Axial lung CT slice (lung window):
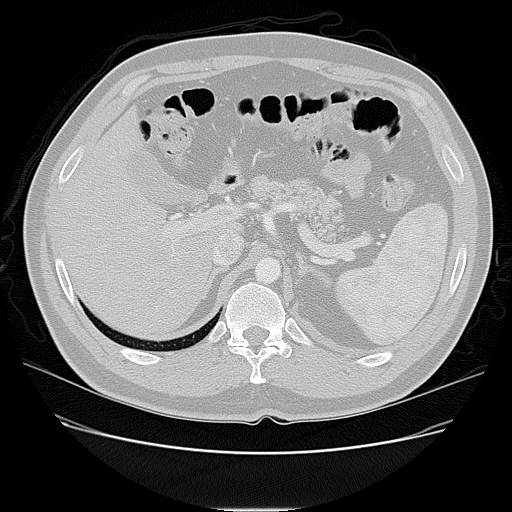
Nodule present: no